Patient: sex F, age 60
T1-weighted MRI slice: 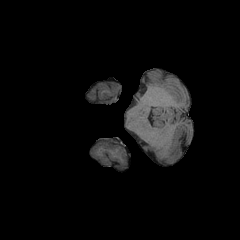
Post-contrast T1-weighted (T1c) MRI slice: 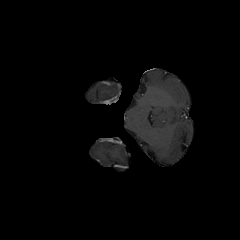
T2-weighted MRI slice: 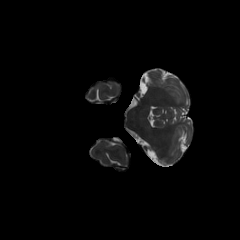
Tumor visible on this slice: no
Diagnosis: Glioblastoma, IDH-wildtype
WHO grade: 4